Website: lowes
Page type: billing-address
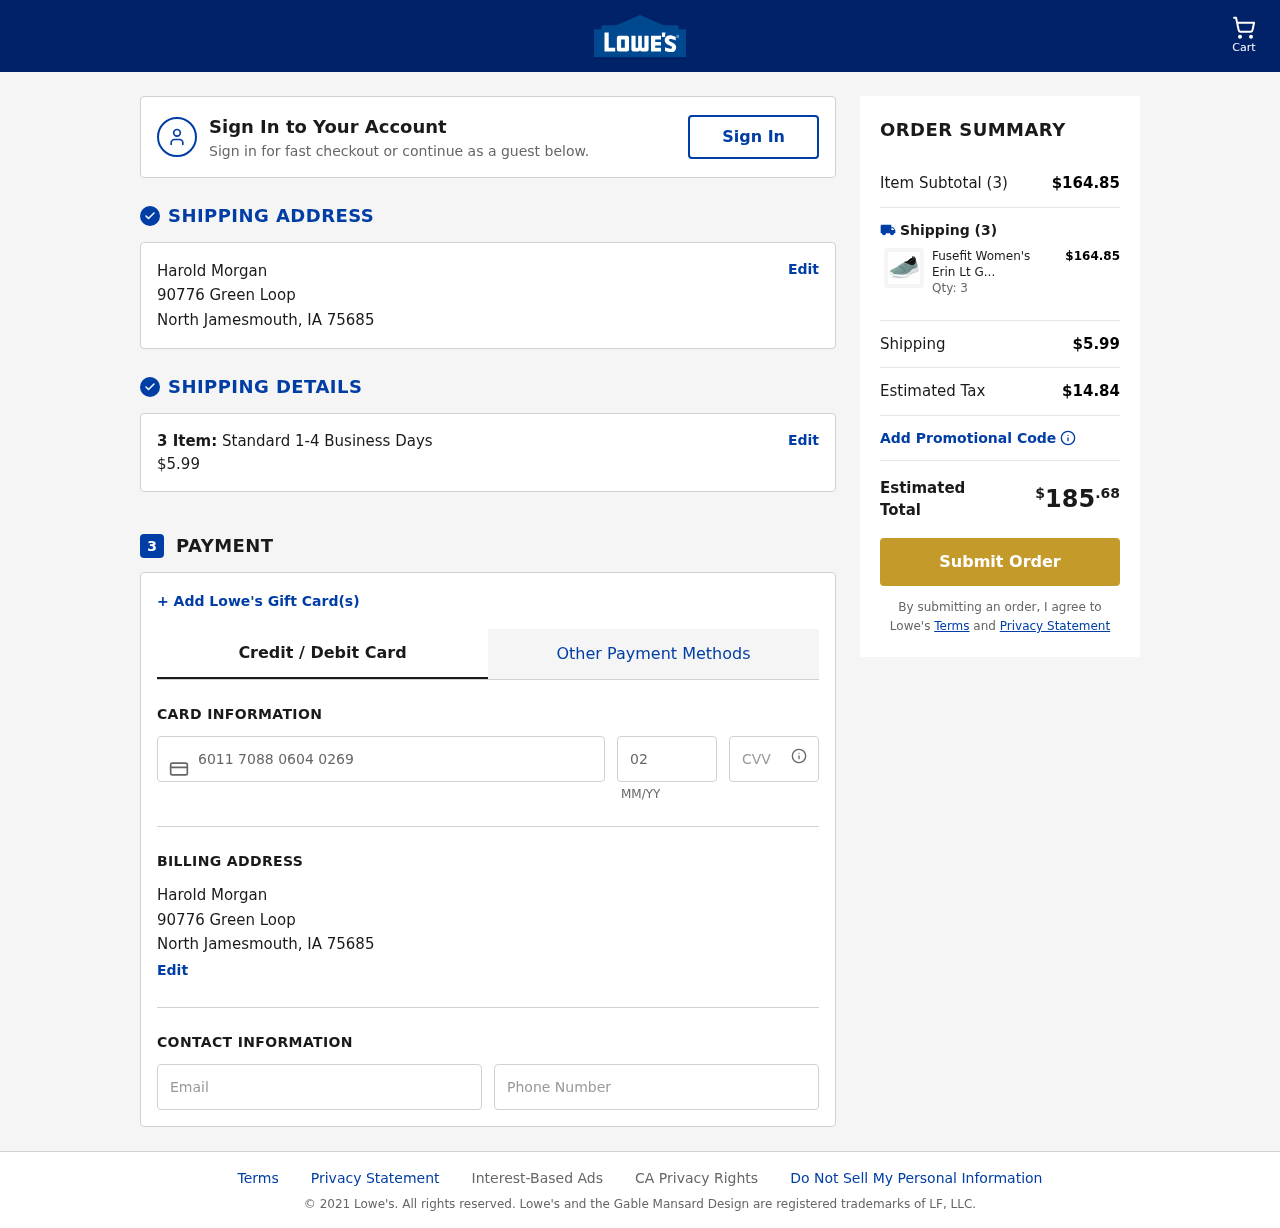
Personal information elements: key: PII_CARD_CVV
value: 188
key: PII_CARD_EXPIRY
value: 02/30
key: PII_CARD_NUMBER
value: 6011 7088 0604 0269
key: PII_CITY
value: North Jamesmouth
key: PII_EMAIL
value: harold.morgan@gmail.com
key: PII_FULLNAME
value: Harold Morgan
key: PII_PHONE
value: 6684412445
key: PII_POSTCODE
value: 75685
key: PII_STATE_ABBR
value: IA
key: PII_STREET
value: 90776 Green Loop
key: PII_FULLNAME2
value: Harold Morgan
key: PII_STREET2
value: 90776 Green Loop
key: PII_CITY2
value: North Jamesmouth
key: PII_STATE_ABBR2
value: IA
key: PII_POSTCODE2
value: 75685
Product elements: key: PRODUCT1_NAME
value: Fusefit Women's Erin Lt Green Running Shoes-5 UK (38 EU) (6 US) (FFR-437)
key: PRODUCT1_PRICE
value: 54.95
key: PRODUCT1_QUANTITY
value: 3
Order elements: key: ORDER_NUM_ITEMS
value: Cart
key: ORDER_NUM_ITEMS
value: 3 Item:
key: ORDER_NUM_ITEMS
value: Item Subtotal (3)
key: ORDER_SHIPPING_COST
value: $5.99
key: ORDER_SUBTOTAL
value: $164.85
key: ORDER_TAX
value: $14.84
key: ORDER_TOTAL
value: $185.68